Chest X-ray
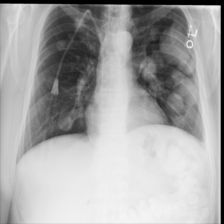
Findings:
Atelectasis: negative
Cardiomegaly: negative
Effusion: negative
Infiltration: negative
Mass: negative
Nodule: negative
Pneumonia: negative
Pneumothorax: negative
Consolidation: negative
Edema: negative
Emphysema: negative
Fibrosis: negative
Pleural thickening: negative
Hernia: negative